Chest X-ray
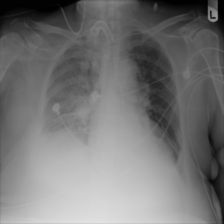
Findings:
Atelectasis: negative
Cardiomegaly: negative
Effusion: negative
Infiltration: negative
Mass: negative
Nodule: negative
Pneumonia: negative
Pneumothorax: negative
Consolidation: negative
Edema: negative
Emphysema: negative
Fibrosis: negative
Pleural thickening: negative
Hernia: negative